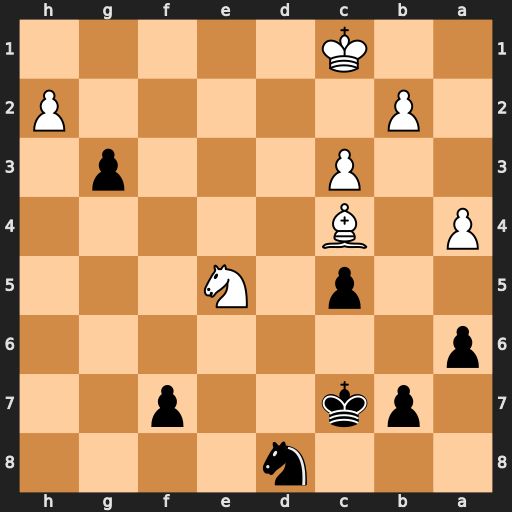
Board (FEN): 3n4/1pk2p2/p7/2p1N3/P1B5/2P3p1/1P5P/2K5
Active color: b
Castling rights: -
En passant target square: -
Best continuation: gxh2 Bd5 Kd6